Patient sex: M
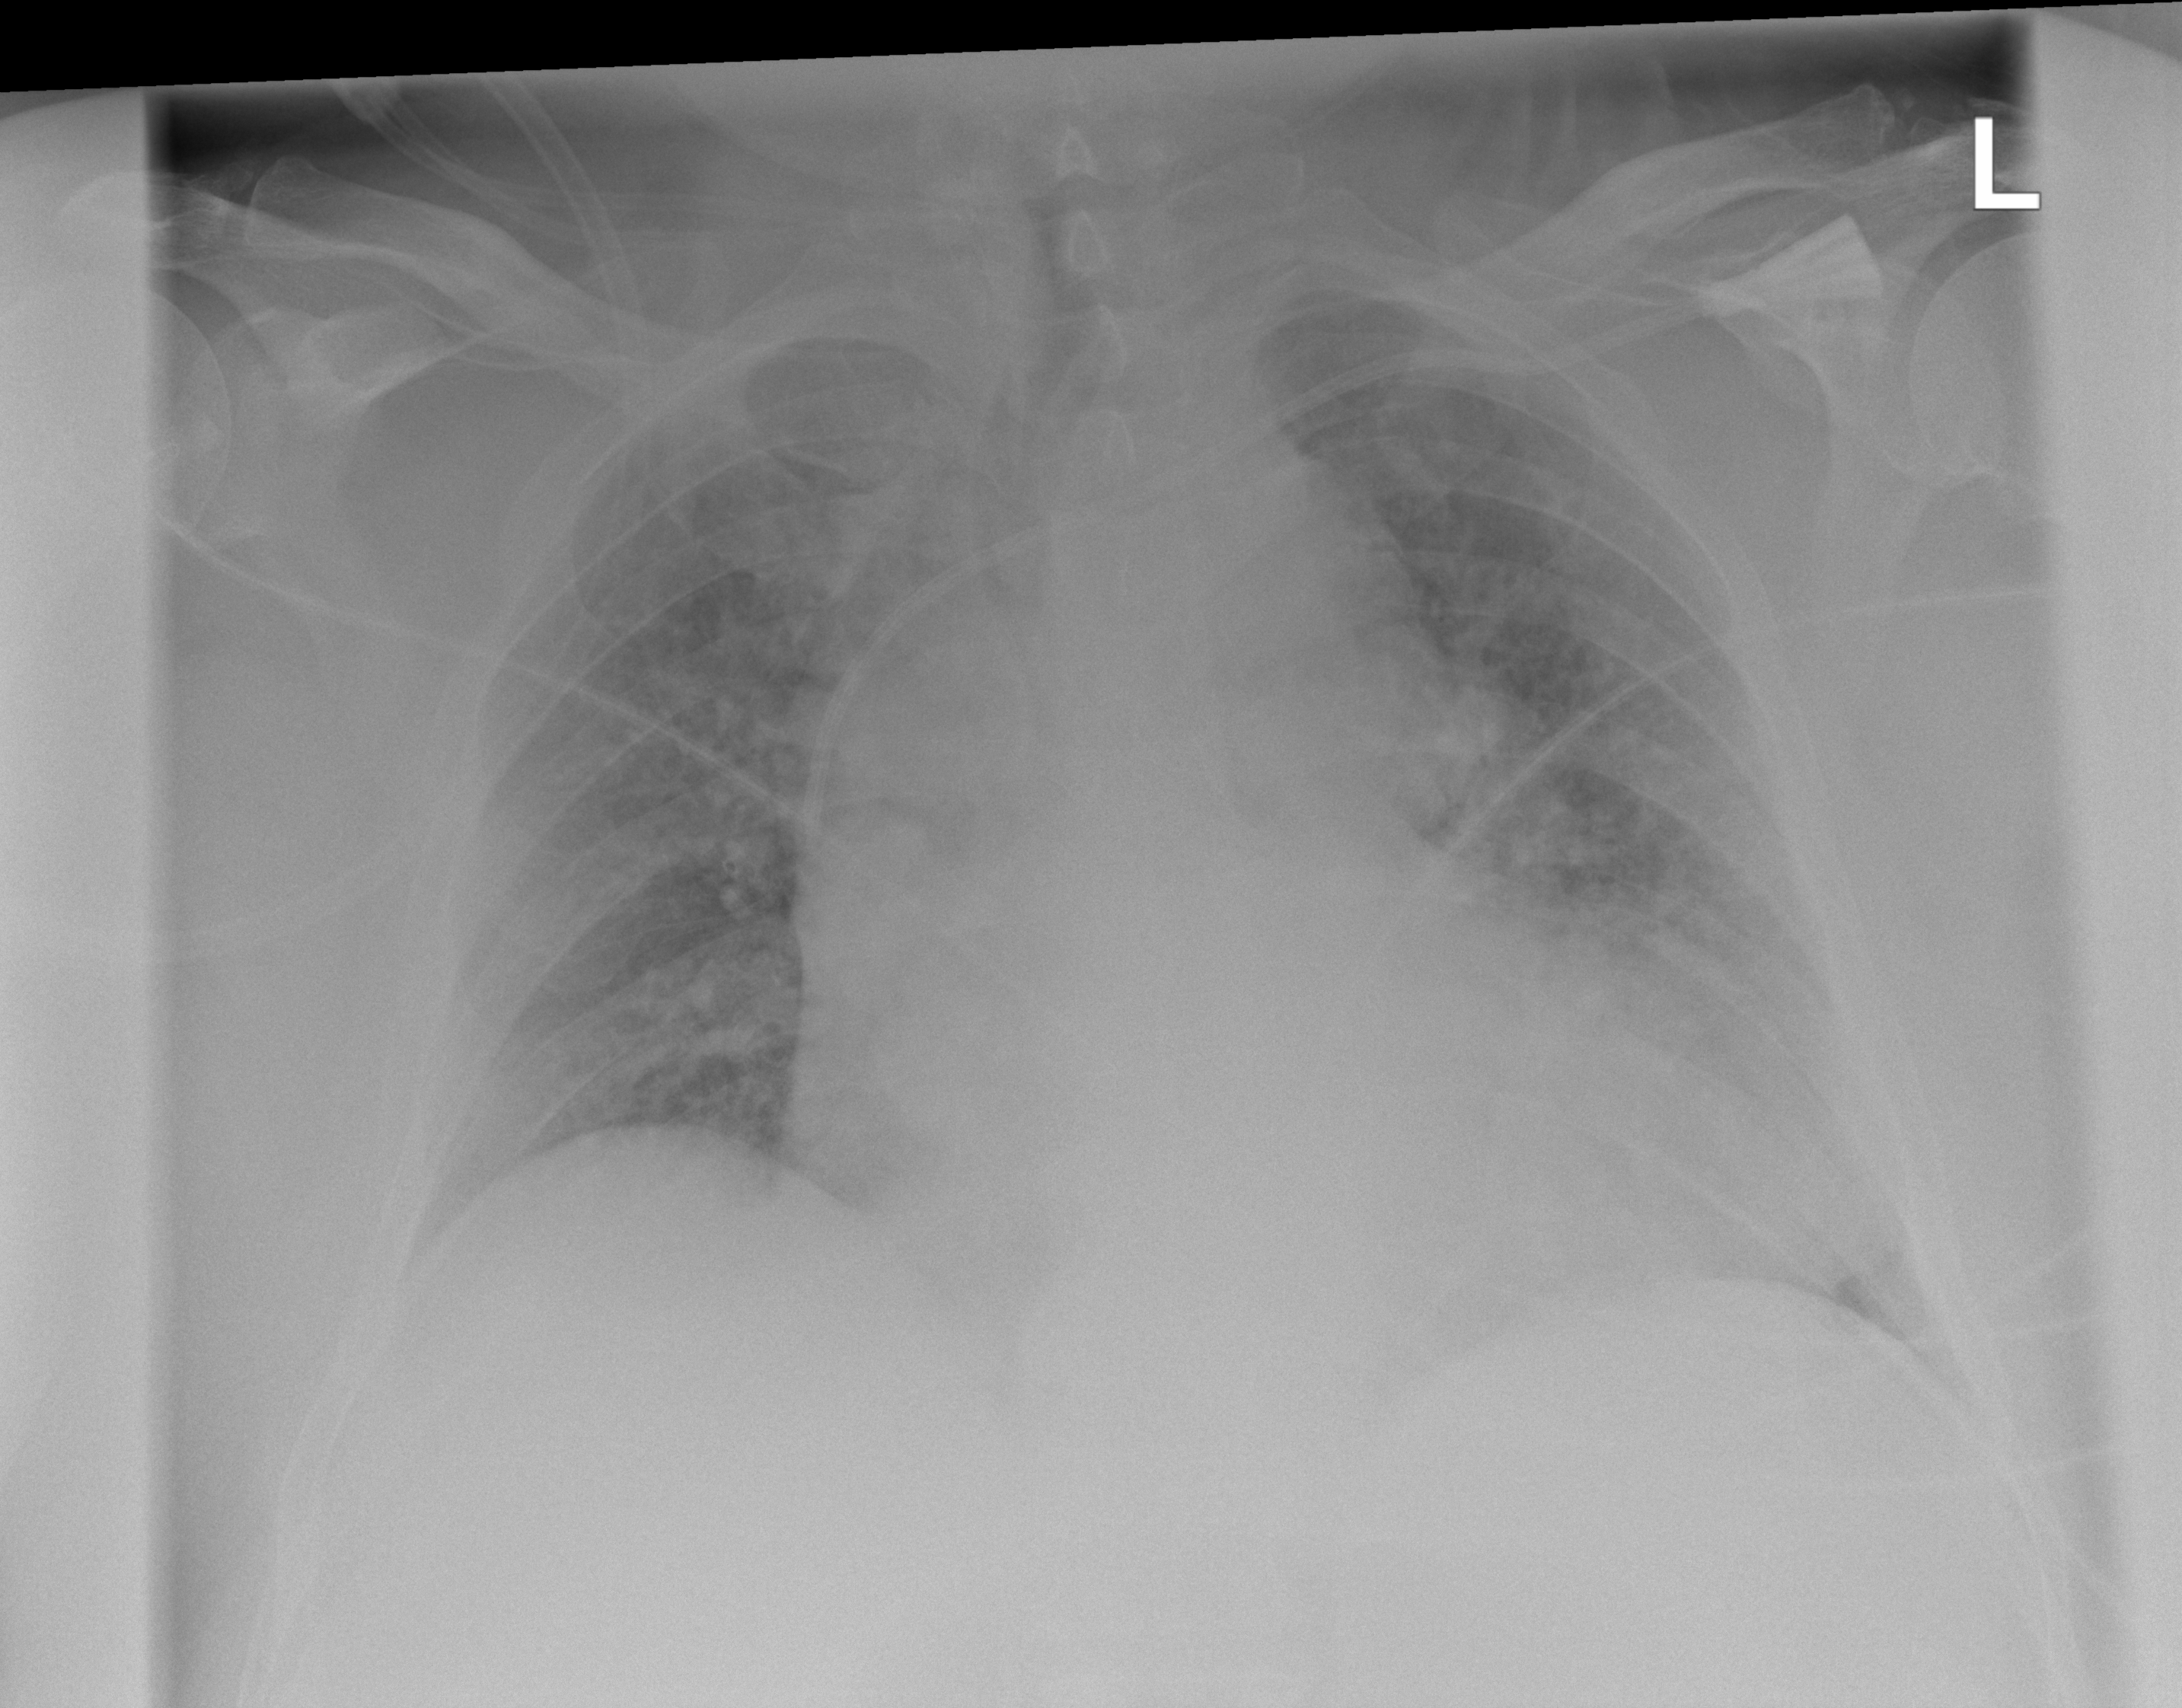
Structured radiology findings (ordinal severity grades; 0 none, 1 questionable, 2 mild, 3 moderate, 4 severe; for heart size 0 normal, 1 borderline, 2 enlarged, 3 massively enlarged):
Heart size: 2
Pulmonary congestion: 3
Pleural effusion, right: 0
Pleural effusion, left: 0
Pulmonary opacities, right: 2
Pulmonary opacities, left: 3
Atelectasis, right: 0
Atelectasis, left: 0